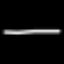
Label: line